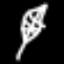
Label: leaf